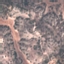
Land use / land cover class: HerbaceousVegetation